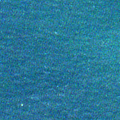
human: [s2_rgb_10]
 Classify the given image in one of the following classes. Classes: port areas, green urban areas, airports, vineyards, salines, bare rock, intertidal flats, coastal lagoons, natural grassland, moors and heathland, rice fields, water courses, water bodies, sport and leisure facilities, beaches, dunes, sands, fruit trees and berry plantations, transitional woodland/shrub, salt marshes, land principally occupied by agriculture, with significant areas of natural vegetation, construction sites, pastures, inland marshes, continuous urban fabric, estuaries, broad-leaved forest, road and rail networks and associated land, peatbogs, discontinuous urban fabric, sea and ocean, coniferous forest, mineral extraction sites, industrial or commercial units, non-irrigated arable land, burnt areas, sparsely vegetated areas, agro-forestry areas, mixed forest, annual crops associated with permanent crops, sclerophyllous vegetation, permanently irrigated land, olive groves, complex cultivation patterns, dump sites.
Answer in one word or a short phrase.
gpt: sea and ocean